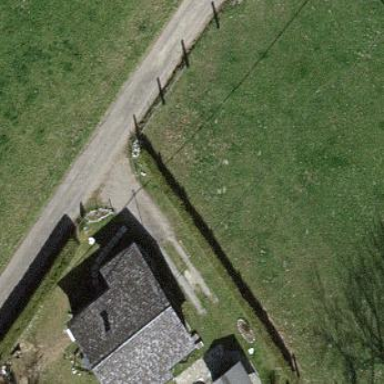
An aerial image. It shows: Simple house.